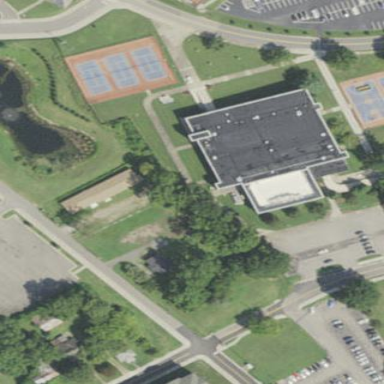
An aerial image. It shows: University building.